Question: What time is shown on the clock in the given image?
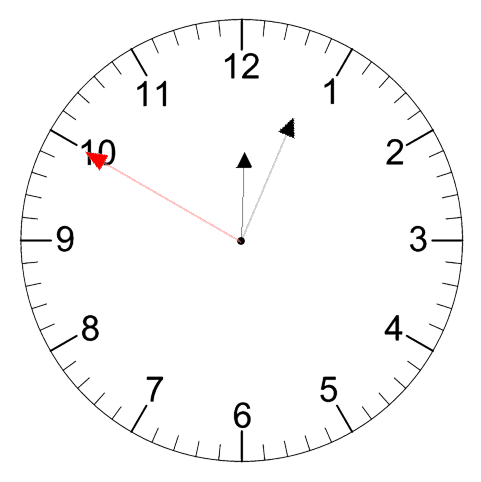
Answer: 12:03:50